Question: Is it possible to create an algorithm which will return an ordered list of vectors representing the main eight directions on a 2d map? I do not want to hardcode the values, nor use a huge if/then/else or case tree if possible.
Here are the vectors I need to calculate, in order:
'''
0, -1
1, -1
1, 0
1, 1
0, 1
-1, 1
-1, 0
-1, -1
'''
Based on the following diagram, I need to generate the vector at the top first, then iterate clockwise for the rest:

(I have a two dimensional array - x and y values - for a total of eight character positions. Each character starts in the center. I want to be able to generate each vector, in order, as I loop through the characters and then add the vector's x and y components to the associated character's position so that each character moves outward from the center in their associated direction.)
Do you see a pattern in those numbers above? Is it possible to devise an algorithm which will generate these pairs in the correct order or am I stuck with hard-coding them?
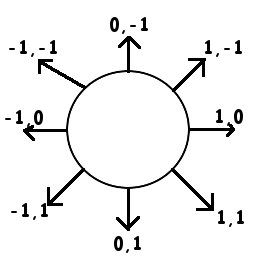
Answer: Here's a pseudocode algorithm for it:
'''
for i = 0 to 7
x = ROUND(COS(i*PI/4.0), 0)
y = ROUND(SIN(i*PI/4.0), 0)
next i
'''
The ROUND(n,d) function is the same as the Excel formula function.
Of course, using COS/SIN is terribly inefficient.
Also, you may need to fiddle with it if you want a specific order. (I think change the loop to 'for i = 4 to -3 step -1' to get the order that you listed).